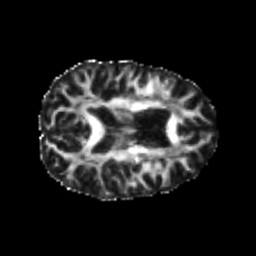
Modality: FA
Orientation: axial
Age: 26
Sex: female
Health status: healthy
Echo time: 0.074 s